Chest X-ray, PA view. Patient: 67 years old, sex M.
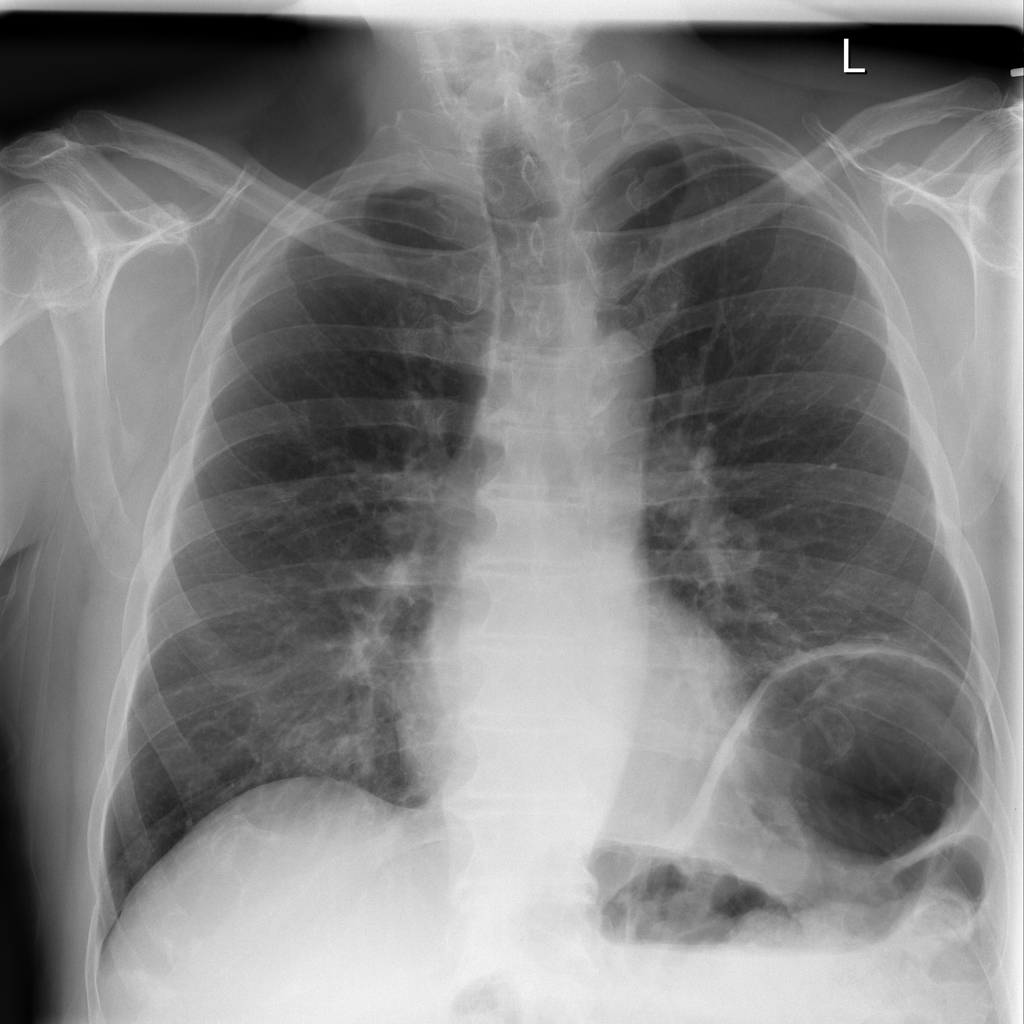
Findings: No Finding